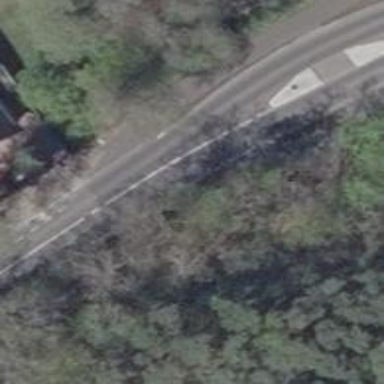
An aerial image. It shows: Asphalt road classified as tertiary.